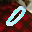
Label: 0